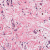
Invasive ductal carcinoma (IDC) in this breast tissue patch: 0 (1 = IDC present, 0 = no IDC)